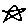
Label: star